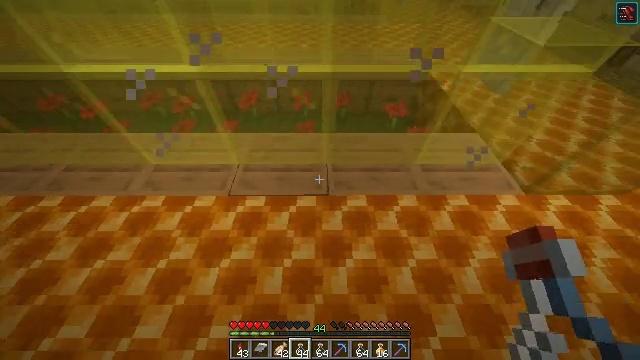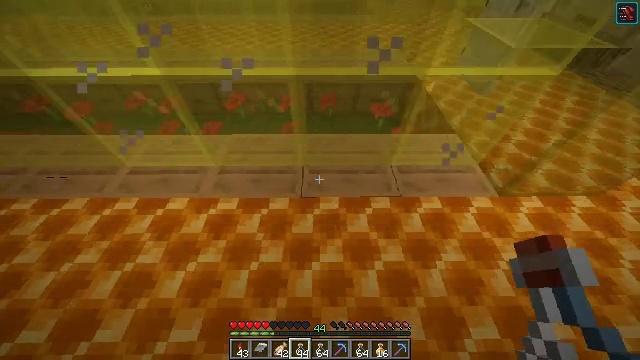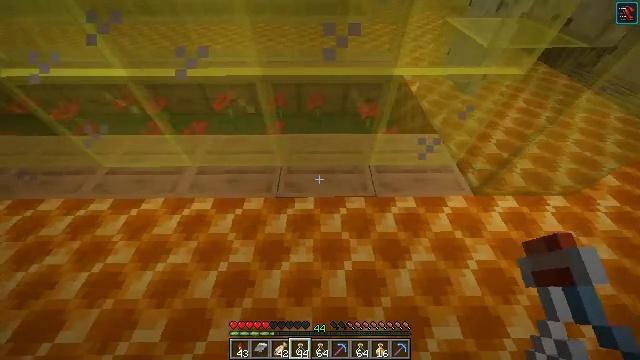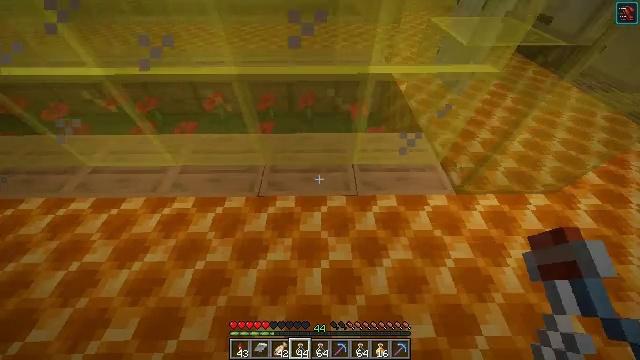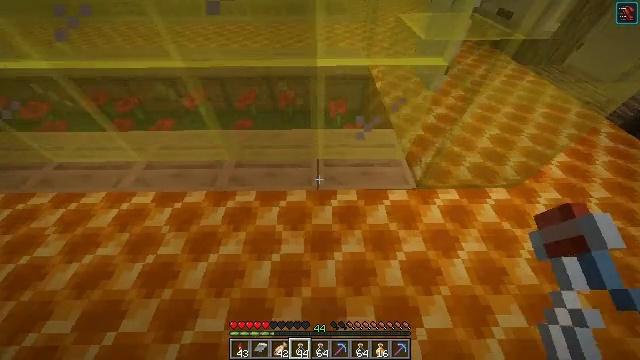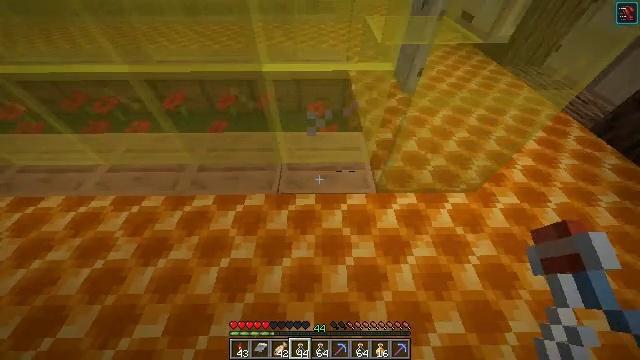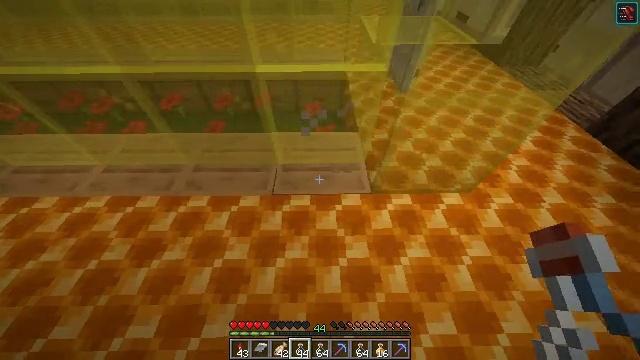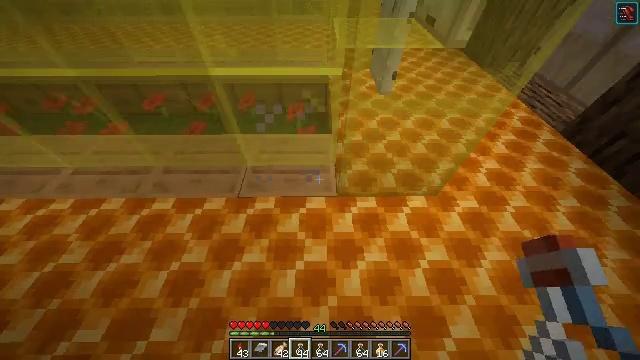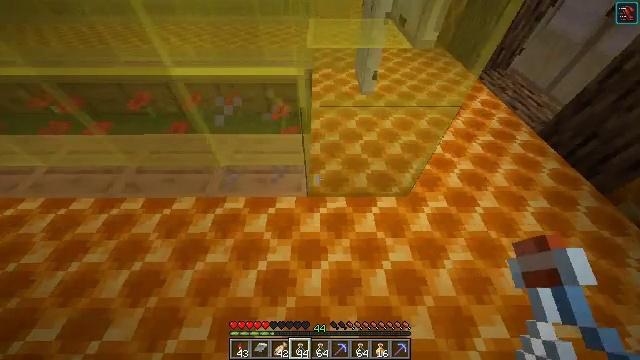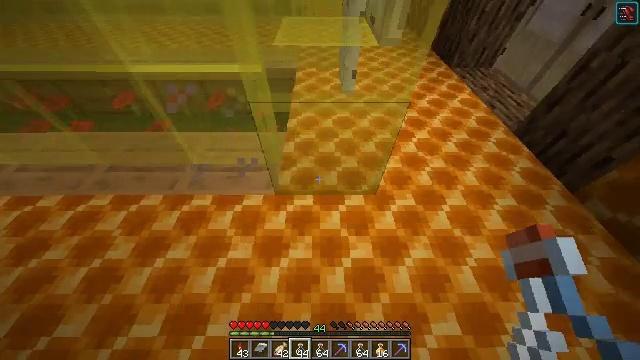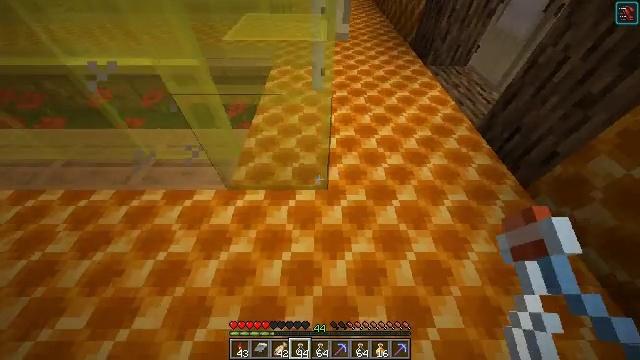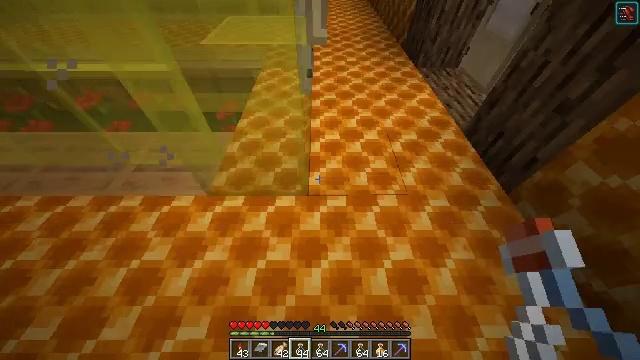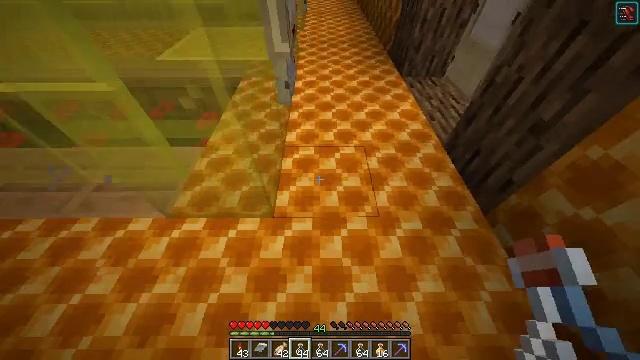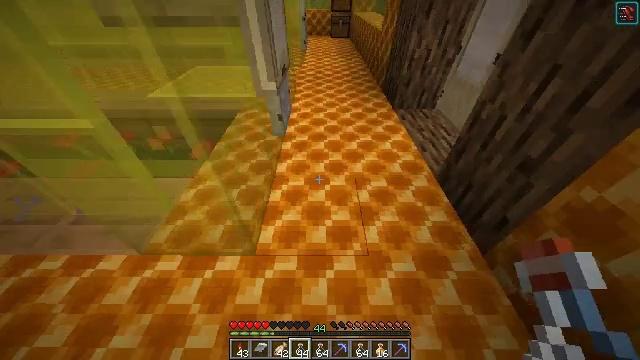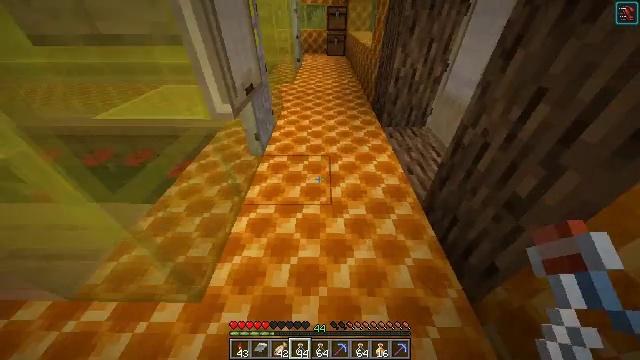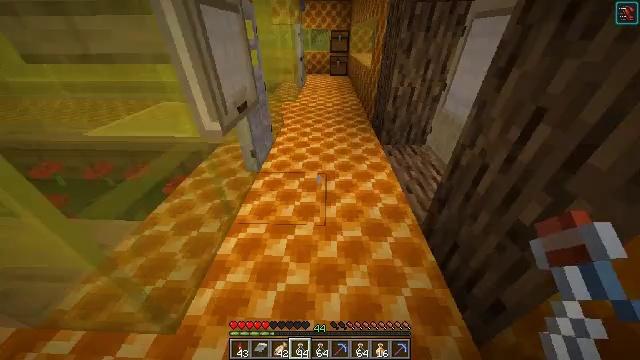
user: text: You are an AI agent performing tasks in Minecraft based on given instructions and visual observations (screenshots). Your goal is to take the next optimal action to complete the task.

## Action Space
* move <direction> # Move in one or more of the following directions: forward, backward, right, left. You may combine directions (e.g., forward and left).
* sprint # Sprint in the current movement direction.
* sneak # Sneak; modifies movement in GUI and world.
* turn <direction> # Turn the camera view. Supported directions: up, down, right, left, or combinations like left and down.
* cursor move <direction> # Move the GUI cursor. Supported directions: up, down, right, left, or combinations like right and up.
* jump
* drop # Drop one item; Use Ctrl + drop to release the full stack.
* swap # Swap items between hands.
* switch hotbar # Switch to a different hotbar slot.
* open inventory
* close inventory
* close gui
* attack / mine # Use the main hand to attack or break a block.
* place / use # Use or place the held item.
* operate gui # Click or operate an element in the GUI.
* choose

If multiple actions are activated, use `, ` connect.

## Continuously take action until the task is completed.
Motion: motion action
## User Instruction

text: Get a honey block by mixing honey bottles in the crafting table.
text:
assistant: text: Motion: move right, use / place
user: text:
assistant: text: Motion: move right, use / place
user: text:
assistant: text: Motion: move right, use / place
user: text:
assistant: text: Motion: move right, use / place
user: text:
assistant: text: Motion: move right, use / place
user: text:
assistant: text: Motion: move right, use / place
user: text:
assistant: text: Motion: move right, use / place
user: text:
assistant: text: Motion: move right, use / place
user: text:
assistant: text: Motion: move right, use / place
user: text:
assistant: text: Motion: move right, use / place
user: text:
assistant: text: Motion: move forward and move right, use / place
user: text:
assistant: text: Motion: move forward and move right
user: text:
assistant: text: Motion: move forward and move right, turn up
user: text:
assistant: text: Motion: move forward and move right, turn up
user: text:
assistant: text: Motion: move forward and move right, turn left and up
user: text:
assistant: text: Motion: move forward, turn up
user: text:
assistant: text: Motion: move forward
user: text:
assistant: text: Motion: move forward
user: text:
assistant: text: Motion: move forward
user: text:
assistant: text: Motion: move forward
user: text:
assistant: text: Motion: move forward, turn right and up
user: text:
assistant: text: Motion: move forward, turn right and up
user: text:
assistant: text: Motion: move forward, turn up
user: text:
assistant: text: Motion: move forward, turn up
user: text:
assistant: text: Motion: move forward, turn up
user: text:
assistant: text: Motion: move forward, turn up
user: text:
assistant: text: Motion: move forward, turn left and up
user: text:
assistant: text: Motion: move forward, turn left and up
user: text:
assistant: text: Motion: move forward
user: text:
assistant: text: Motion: move forward, turn right and up